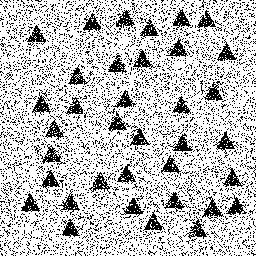
Squares: 0
Triangles: 36
Stars: 0
Total shapes: 36